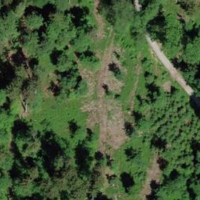
EUNIS habitat code: 44
Species observed at this site:
Fagus sylvatica